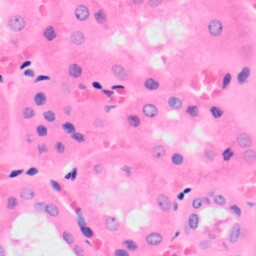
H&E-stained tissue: Kidney